Interaction volume radius: 10 \u00c5
Interaction volume height: 20 \u00c5
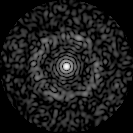
Disorder parameter: 0.8459